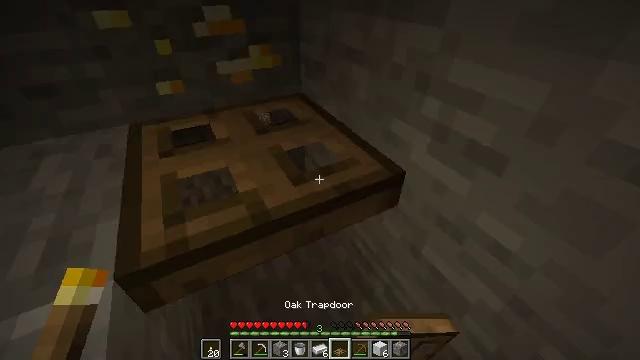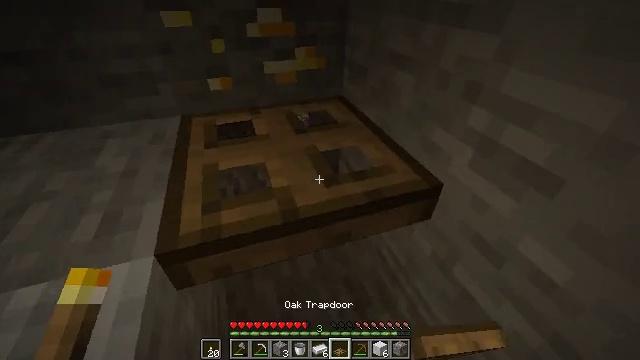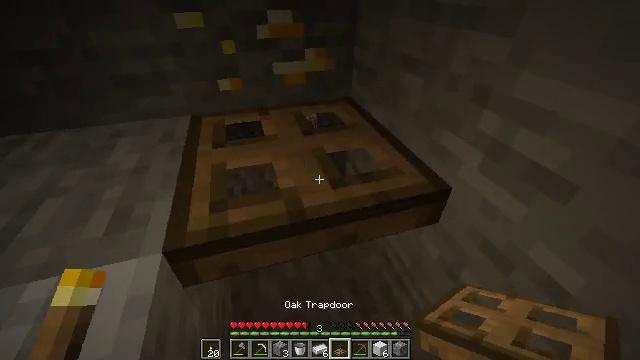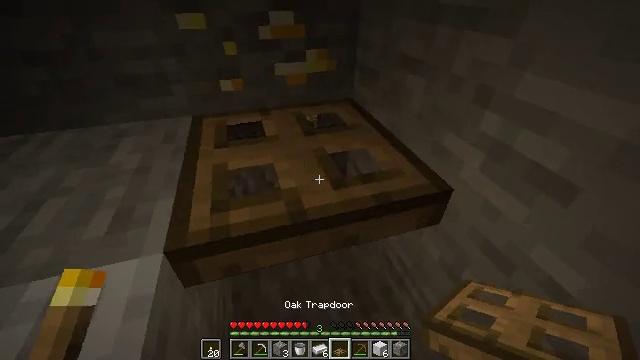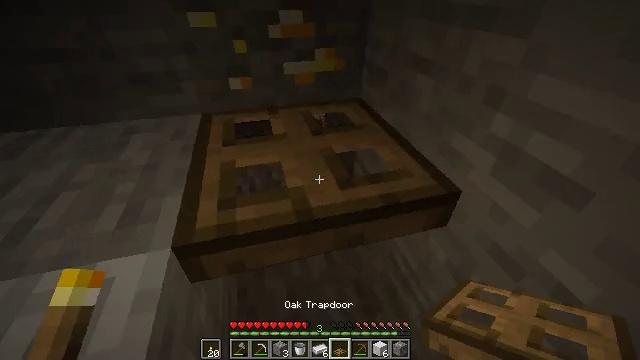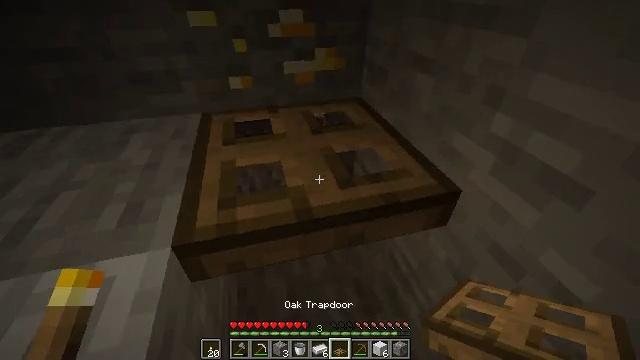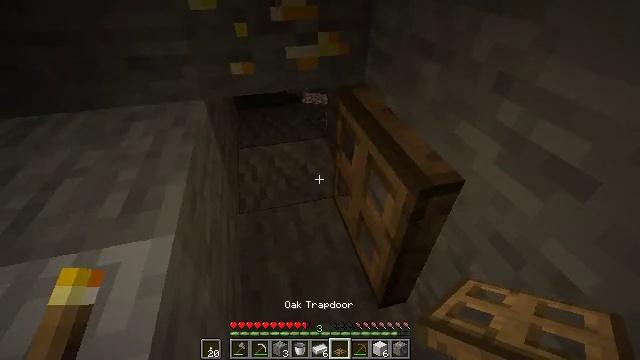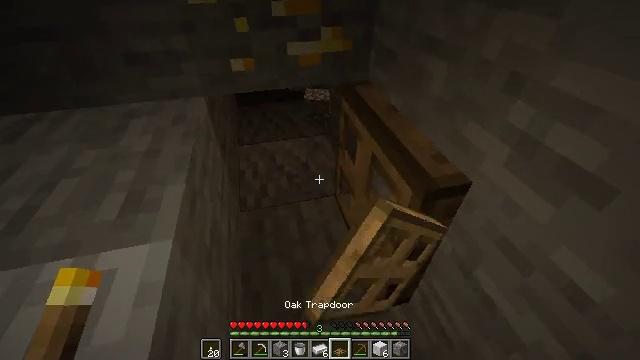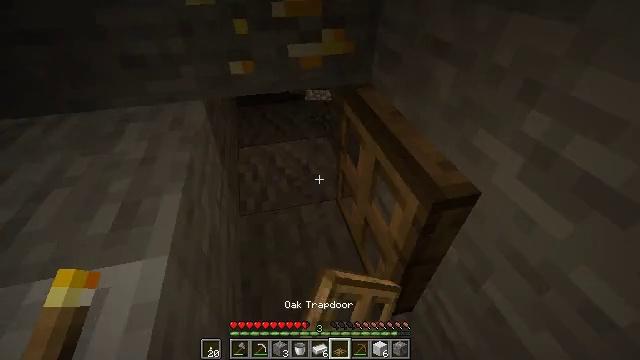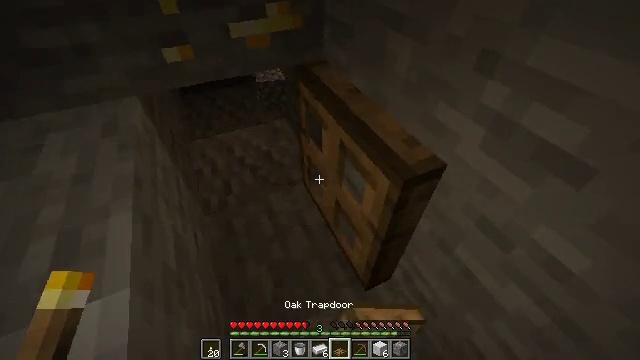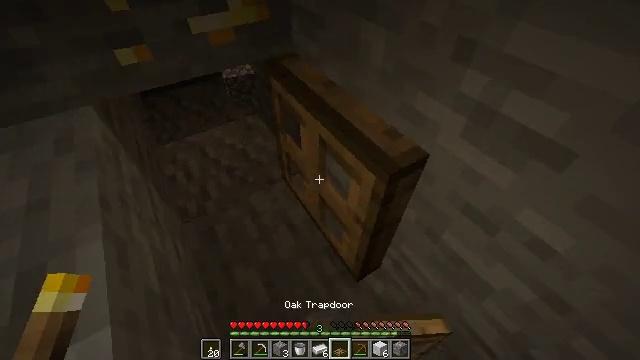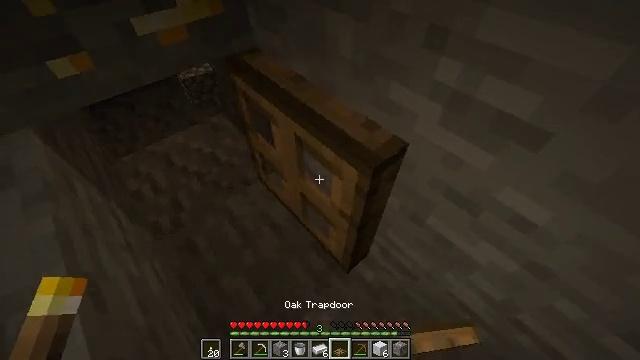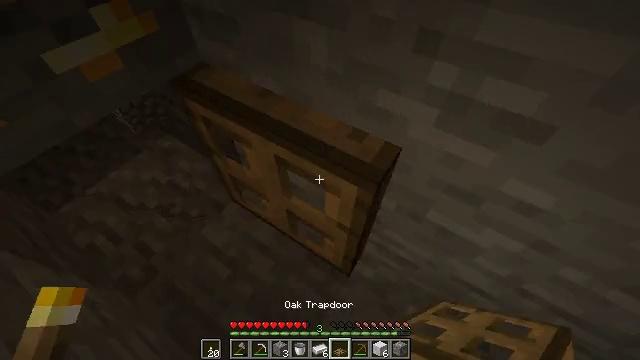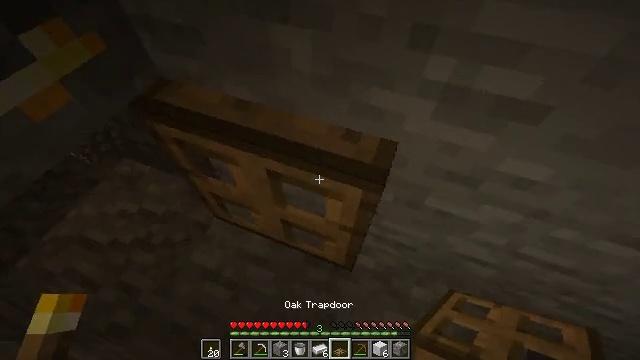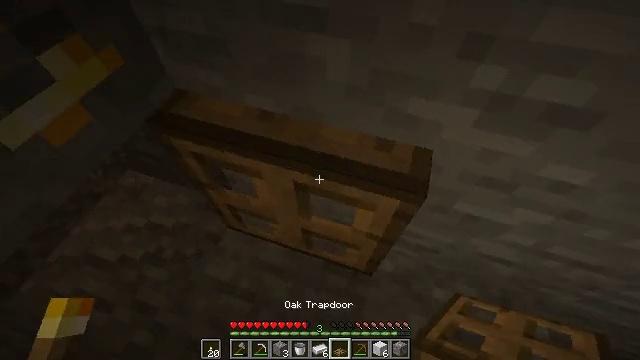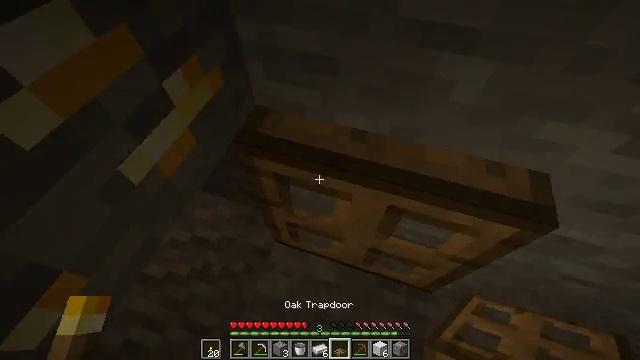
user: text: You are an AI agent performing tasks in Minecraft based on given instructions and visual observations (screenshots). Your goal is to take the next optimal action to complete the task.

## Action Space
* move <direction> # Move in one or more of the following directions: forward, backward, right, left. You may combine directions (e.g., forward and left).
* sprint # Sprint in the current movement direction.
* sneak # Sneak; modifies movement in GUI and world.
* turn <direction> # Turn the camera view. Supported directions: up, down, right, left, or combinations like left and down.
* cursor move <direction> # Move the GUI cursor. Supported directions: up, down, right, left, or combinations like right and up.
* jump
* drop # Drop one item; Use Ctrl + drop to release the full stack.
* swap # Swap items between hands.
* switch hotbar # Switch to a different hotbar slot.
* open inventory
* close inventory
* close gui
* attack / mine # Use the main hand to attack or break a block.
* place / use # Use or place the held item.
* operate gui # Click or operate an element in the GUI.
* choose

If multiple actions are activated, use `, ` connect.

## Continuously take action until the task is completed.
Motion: motion action
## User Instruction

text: Collect the oak trapdoor for re-use.
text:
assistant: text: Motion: turn left
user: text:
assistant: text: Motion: turn left
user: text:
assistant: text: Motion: no_op
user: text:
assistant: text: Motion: turn left
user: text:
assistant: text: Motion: no_op
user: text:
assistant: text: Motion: move left, turn down, use / place
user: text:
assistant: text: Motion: move left, turn down, use / place
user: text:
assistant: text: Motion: move left, use / place
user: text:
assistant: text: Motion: move left, turn right and down, use / place
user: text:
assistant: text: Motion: move left, turn right and down
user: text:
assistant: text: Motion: move left, turn right and down
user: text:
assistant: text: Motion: move left, turn right and down
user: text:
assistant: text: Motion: move left, turn right and down
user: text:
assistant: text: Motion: move left, turn right
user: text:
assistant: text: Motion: move left
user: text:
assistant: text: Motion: move left
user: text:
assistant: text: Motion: move left
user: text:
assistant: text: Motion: move left, turn right and down, use / place
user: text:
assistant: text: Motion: turn right, use / place
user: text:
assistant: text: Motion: turn right, use / place
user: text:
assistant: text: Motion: turn right and up, use / place
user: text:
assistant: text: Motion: turn right and up
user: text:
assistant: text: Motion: turn right and up
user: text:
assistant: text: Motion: move left, turn right and up
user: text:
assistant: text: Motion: move left, turn right and up
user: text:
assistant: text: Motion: move left, turn right and down
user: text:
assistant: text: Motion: move left
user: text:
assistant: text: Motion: move left
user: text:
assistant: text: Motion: no_op
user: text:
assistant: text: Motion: turn right and up